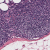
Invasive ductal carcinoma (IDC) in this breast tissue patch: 0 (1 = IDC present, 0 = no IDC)